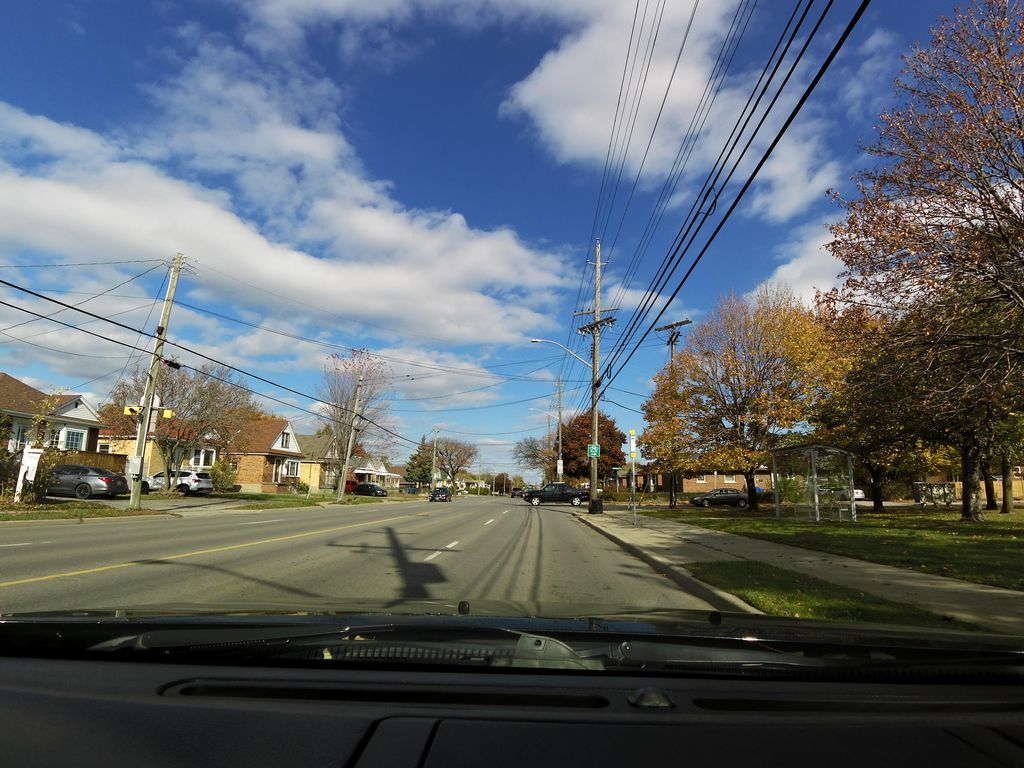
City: hamilton